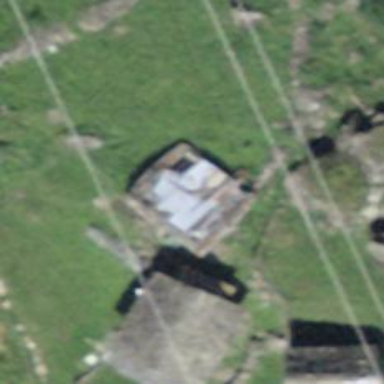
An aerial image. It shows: Historic building in ruins.